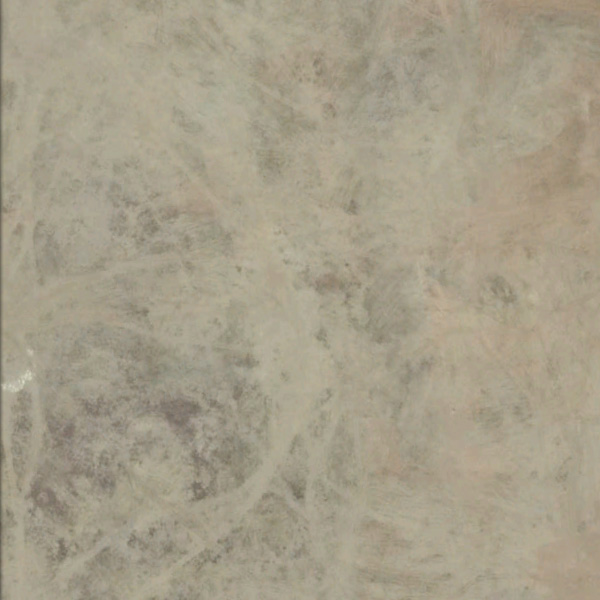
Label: BareLand